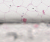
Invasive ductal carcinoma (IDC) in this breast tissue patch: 0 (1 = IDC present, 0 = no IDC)